Question: Trying to add an external Bigtable table to BigQuery by following <URL>. I've double checked my 'PROJECT_ID', 'INSTANCE_ID' and 'TABLE_ID' are all correct and have seemingly conducted my URL properly following the prescribed format 'https://googleapis.com/bigtable/projects/[PROJECT_ID]/instances/[INSTANCE_ID]/tables/[TABLE_NAME]'.
When I attempt to create the table, I get an error message:
'''
Failed to create table: Not found: URI https://googleapis.com/bigtable/projects/...
'''

Searched around to see if anyone else has encountered this, but haven't seen anything. The instance in question is a development instance, I'm not sure if that matters for BigQuery or not. Anyone know if there's additional IAM configuration needed for BigQuery to be able to access the table?
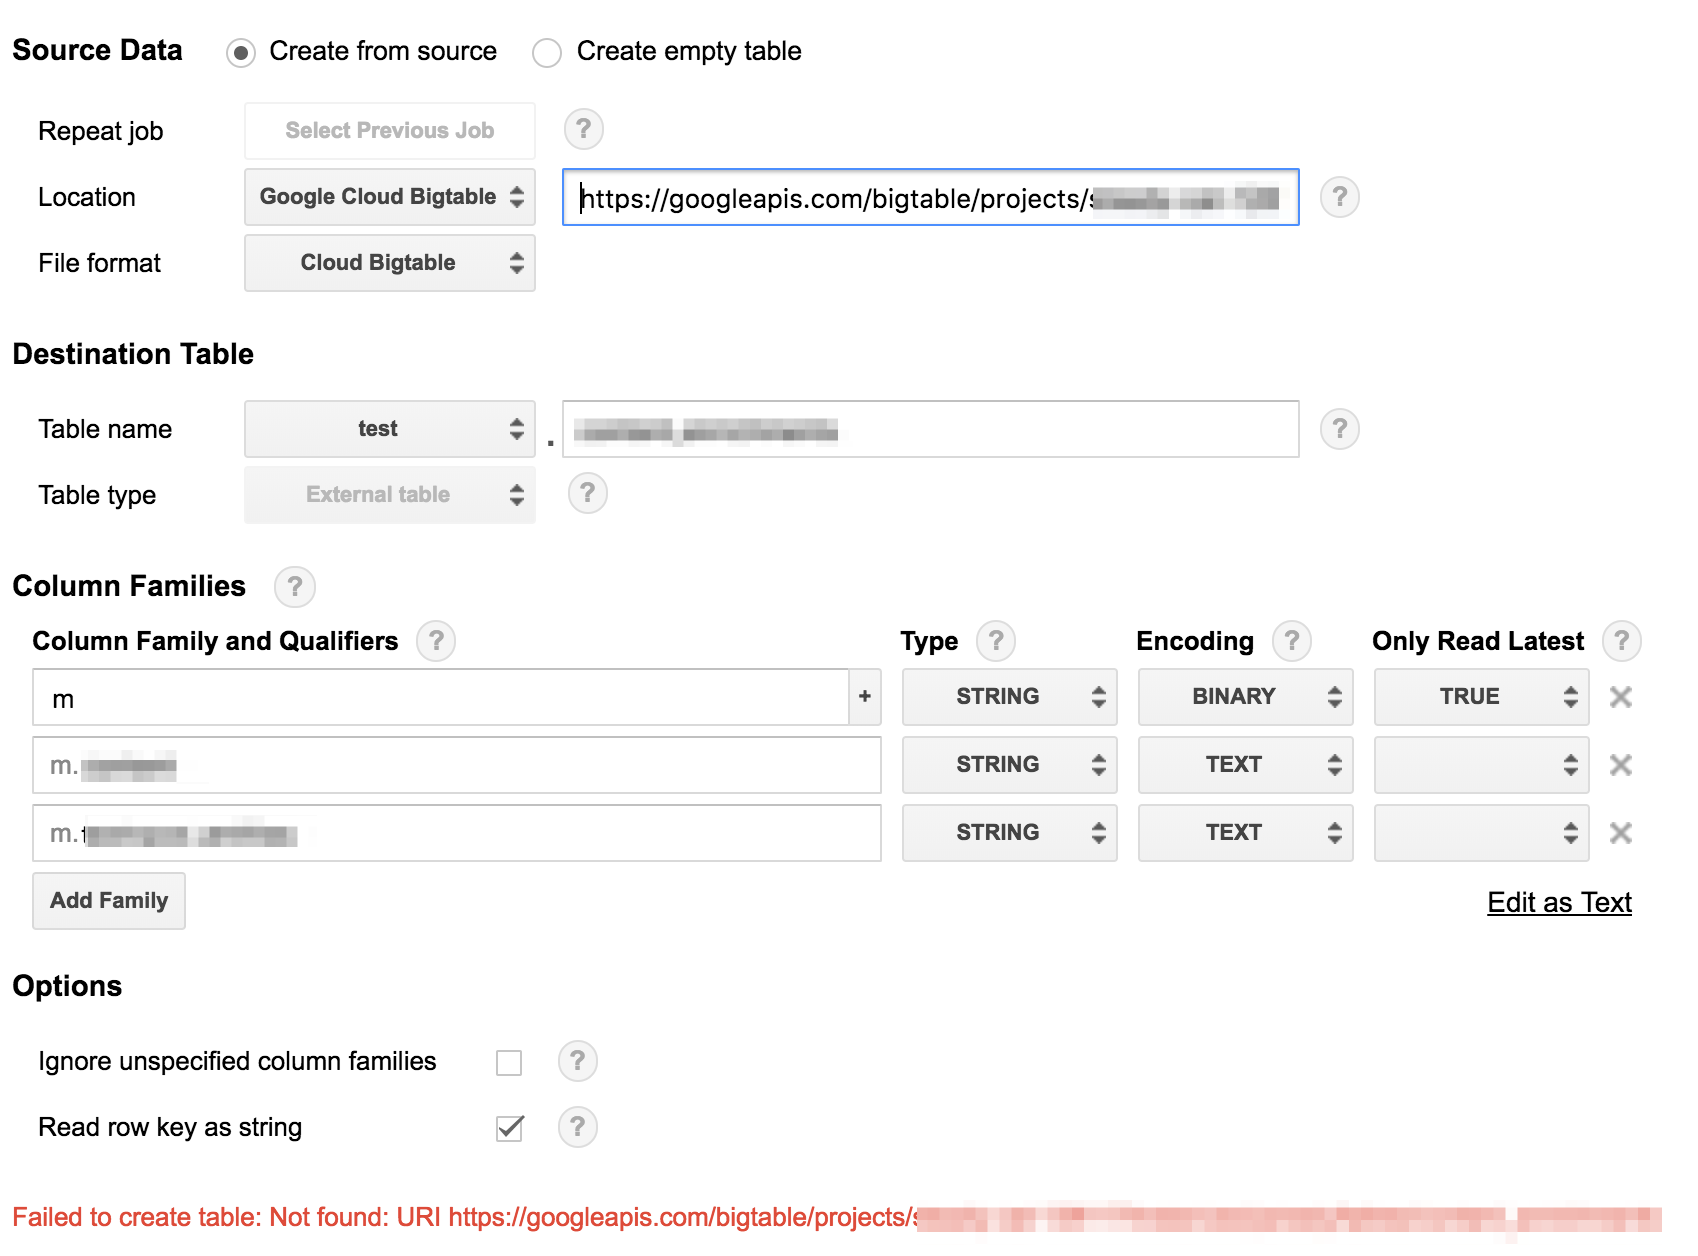
Answer: Looks like the UI is missing some zones from the drop down. Use the 'gcloud' tool instead, and set the desired zone that will work with BigQuery. For example:
'gcloud beta bigtable instances create bigstuff --cluster=bigstuff-cluster --cluster-zone=us-central1-b --cluster-num-nodes=3 --description=stuff'
<URL>